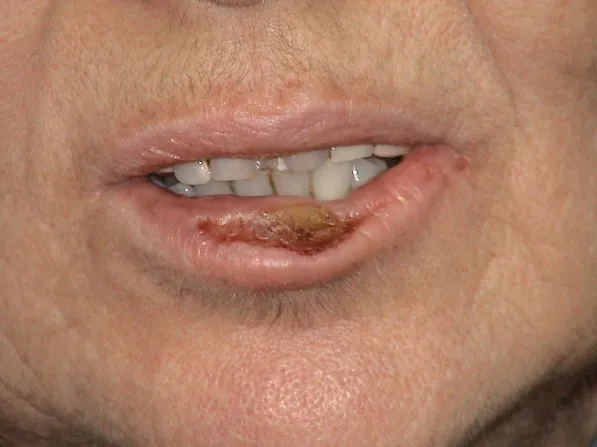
Photograph of an indurated, crusted lesion with central ulceration giving the lip a bitten off appearance.
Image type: medical_photograph (skin_photograph)